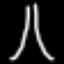
Label: The Eiffel Tower